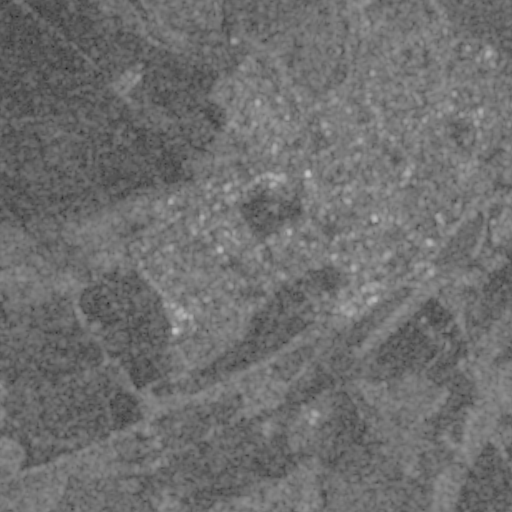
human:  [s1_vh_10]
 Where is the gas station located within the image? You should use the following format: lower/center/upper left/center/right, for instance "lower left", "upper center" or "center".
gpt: The gas station is located in the upper center of the image.
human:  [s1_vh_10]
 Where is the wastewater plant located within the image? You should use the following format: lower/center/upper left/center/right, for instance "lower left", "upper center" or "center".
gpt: The wastewater plant is located in the lower center of the image.
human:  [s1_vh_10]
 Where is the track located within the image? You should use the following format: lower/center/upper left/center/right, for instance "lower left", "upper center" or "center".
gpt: There is no track in the image.

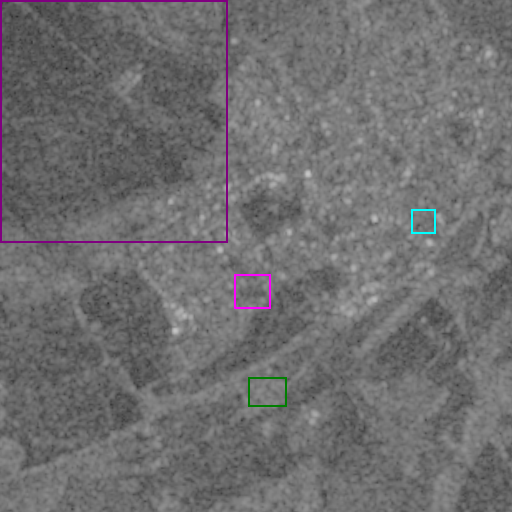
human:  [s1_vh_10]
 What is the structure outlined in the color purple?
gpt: The structure outlined in purple is a crop field.
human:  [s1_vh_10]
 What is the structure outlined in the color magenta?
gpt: The structure outlined in magenta is a park.
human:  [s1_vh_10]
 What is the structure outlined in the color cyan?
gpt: The structure outlined in cyan is a parking lot.
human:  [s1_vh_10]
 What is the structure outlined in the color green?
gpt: The structure outlined in green is a wastewater plant.
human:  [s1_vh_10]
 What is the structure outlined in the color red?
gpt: There is no red outline.